Question: Here is my Javascript I am currently using to select the Monitor selected value to be displayed in my popup :
'''
var theMonitor = document.getElementById("ctl00_ContentPlaceHolder1_MonitorInductionDDL");
var strUser = theMonitor.options[theMonitor.selectedIndex].text;
'''
This is the actual Dropdownlist code :
'''
<tr>
<td nowrap="nowrap" style="width:132px">
Monitor?</td>
<td nowrap="nowrap" style="width:464px">
<asp:DropDownList ID="MonitorInductionDDL" runat="server" Height="25px"
Width="334px" >
<asp:ListItem Selected="True" Value="0">Yes</asp:ListItem>
<asp:ListItem Value="1">No</asp:ListItem>
</asp:DropDownList>
</td>
</tr>
'''
And this is my VB.NET code to assign the values of this to be displayed ( well that's what it's ment to do i think ) :
'''
Dim Upload As Button
Upload = e.Row.FindControl("UpdateInduction")
Cell1 = e.Row.DataItem("Description").ToString
Cell2 = e.Row.DataItem("Id").ToString
Cell3 = e.Row.DataItem("Monitor").ToString
Upload.OnClientClick = String.Format("Javascript:ShowPopup('uploadPopup', '{0}', '{1}', '{2}');", Cell1, Cell2, Cell3)
'''
Here is a picture of the popup:

As you may notice I have clicked the Update Button in the background to trigger this popup from the update button located on the 'Resignation' row where the monitor is 'No' yet this displays as yes ...
so my question is , how would I be able to have the Dropdownlist in the popup 'Monitor' become the value of whatever is in that column?
I honestly don't know where I'm going wrong here so fast help and guidance would be nice , thank you in advance.
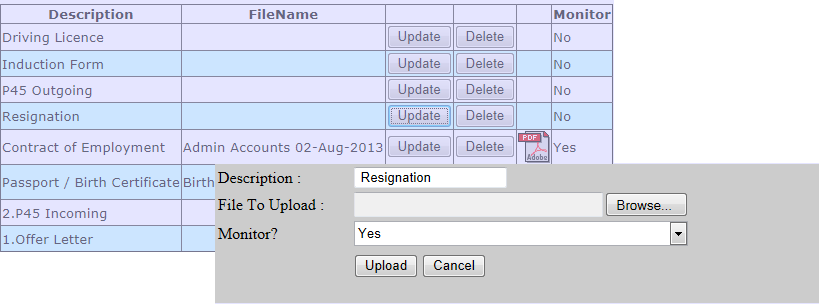
Answer: I think the error is on the second line, you are getting the value from the selected text of the ddl. but you have to set the value for it, like the following.
instead of
'''
var theMonitor = document.getElementById("ctl00_ContentPlaceHolder1_MonitorInductionDDL");
var strUser = theMonitor.options[theMonitor.selectedIndex].text;
'''
put the below code
'''
function showpopup(str1,str2,str3)
{
var theMonitor = document.getElementById("ctl00_ContentPlaceHolder1_MonitorInductionDDL");
theMonitor.options[theMonitor.selectedIndex].text= str3;
}
'''